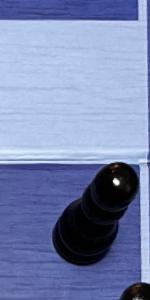
Label: Pawn_Black